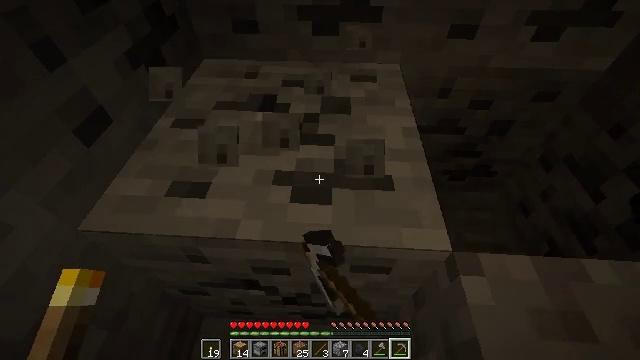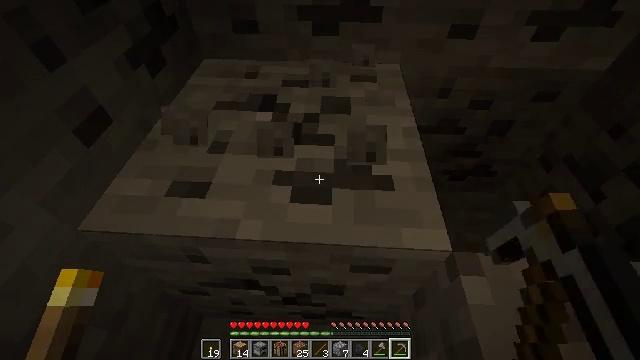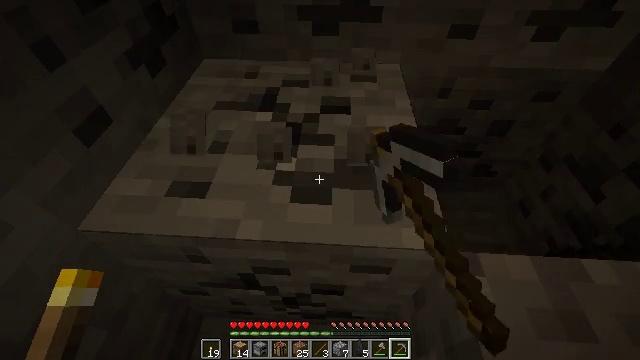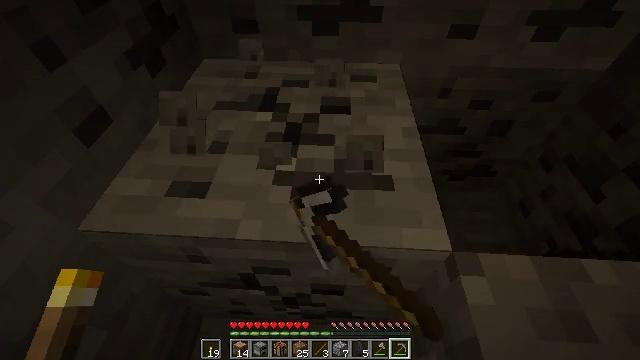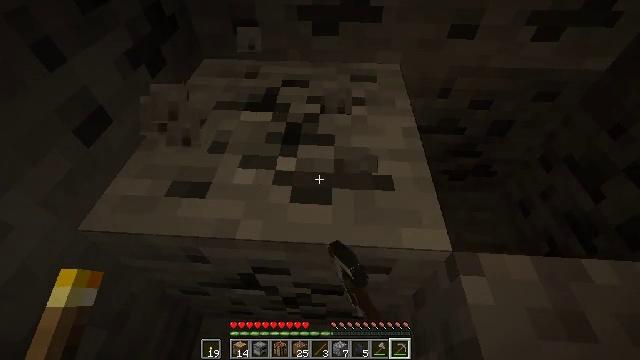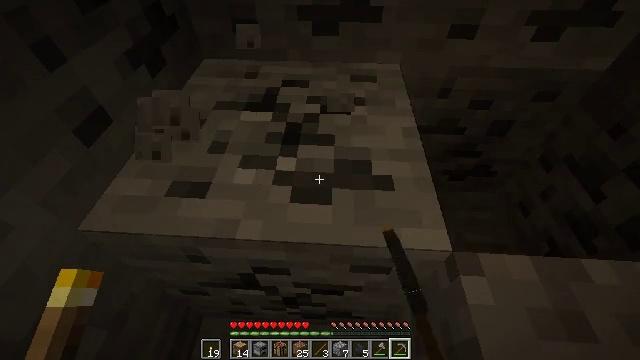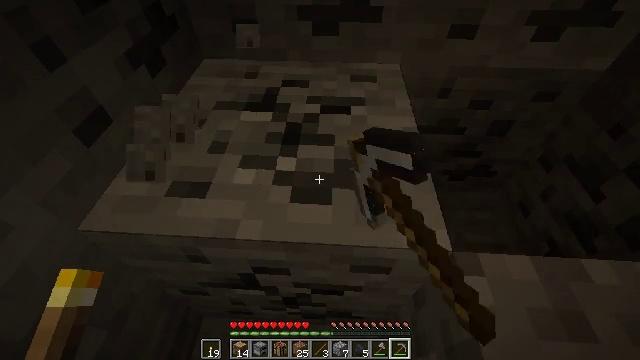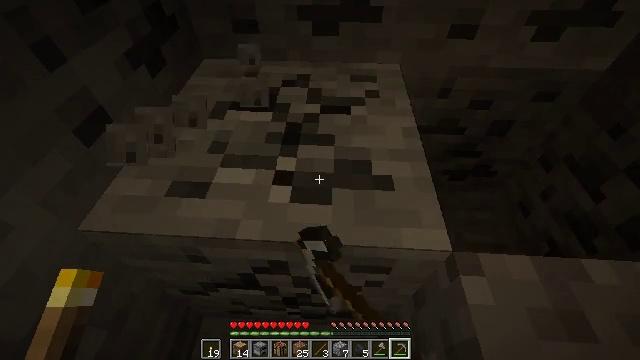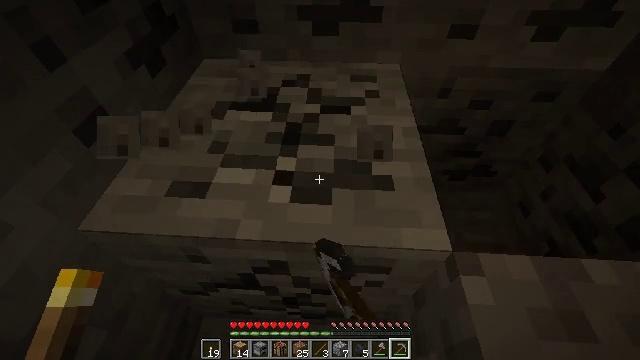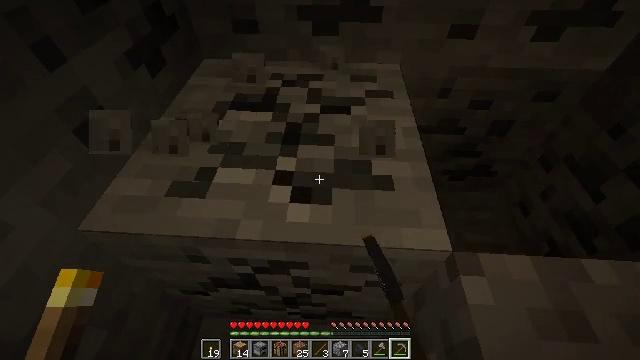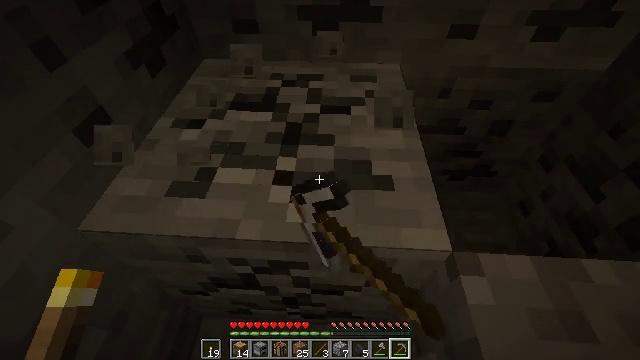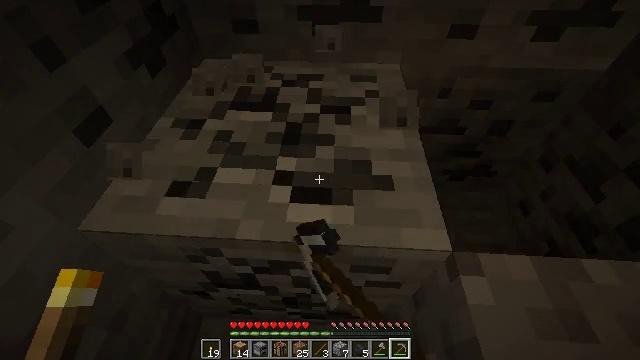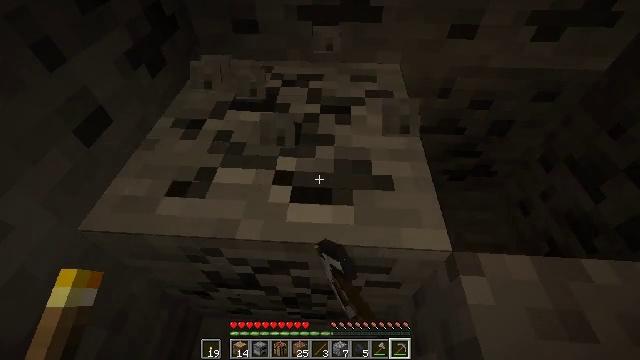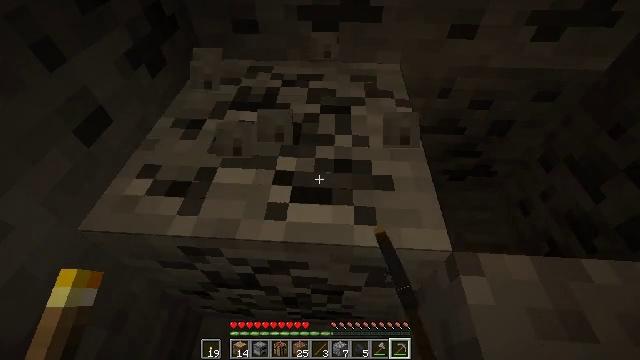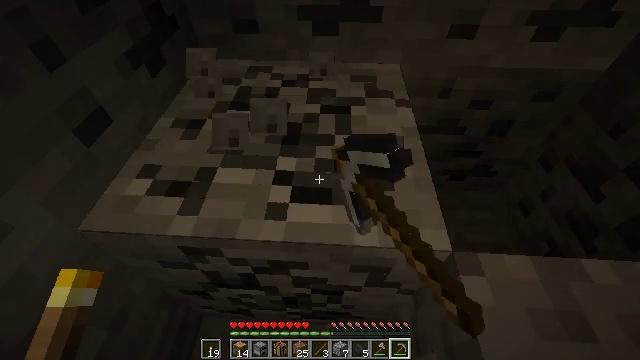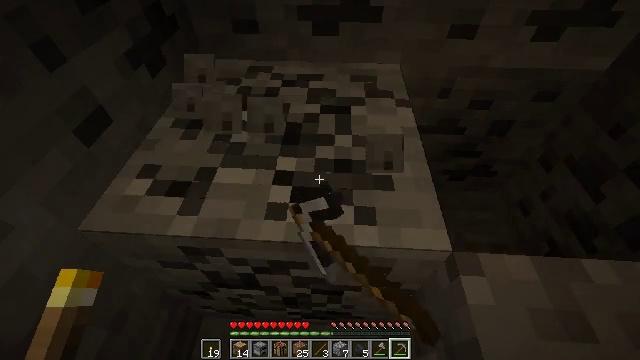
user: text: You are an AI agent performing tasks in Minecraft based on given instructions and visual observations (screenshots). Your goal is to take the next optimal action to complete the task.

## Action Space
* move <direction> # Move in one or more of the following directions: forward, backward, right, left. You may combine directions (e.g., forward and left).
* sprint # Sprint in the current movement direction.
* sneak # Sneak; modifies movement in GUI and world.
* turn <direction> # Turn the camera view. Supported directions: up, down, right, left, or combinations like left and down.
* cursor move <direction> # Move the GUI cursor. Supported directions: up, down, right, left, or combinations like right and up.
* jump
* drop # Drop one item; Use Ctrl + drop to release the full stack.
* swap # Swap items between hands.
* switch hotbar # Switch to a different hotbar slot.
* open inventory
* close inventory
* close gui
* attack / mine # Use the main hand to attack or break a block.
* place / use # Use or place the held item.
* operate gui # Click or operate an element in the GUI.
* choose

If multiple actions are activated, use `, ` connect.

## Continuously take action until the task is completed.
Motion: motion action
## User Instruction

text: Extract coal from the ore block.
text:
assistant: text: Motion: attack / mine
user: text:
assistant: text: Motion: attack / mine
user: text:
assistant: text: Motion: attack / mine
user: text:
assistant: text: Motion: attack / mine
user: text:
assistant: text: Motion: attack / mine
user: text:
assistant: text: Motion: attack / mine
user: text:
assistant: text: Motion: attack / mine
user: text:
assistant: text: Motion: attack / mine
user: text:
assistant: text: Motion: attack / mine
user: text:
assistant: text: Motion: attack / mine
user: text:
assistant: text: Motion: attack / mine
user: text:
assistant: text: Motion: attack / mine
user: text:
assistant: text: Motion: attack / mine
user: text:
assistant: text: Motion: attack / mine
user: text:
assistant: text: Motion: attack / mine
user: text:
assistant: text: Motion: attack / mine
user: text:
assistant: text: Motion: attack / mine
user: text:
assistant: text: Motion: attack / mine
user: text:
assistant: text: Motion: attack / mine
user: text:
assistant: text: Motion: attack / mine
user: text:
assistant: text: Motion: attack / mine
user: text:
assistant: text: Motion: attack / mine
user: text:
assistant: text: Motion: attack / mine
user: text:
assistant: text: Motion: attack / mine
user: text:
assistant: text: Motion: attack / mine
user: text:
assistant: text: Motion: move forward and move right, turn left, attack / mine
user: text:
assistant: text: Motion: move forward and move right, turn left and up, attack / mine
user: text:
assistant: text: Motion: move forward and move right, turn left and up, attack / mine
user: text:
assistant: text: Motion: move forward and move right, turn left and up, attack / mine
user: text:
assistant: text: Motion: turn left, attack / mine